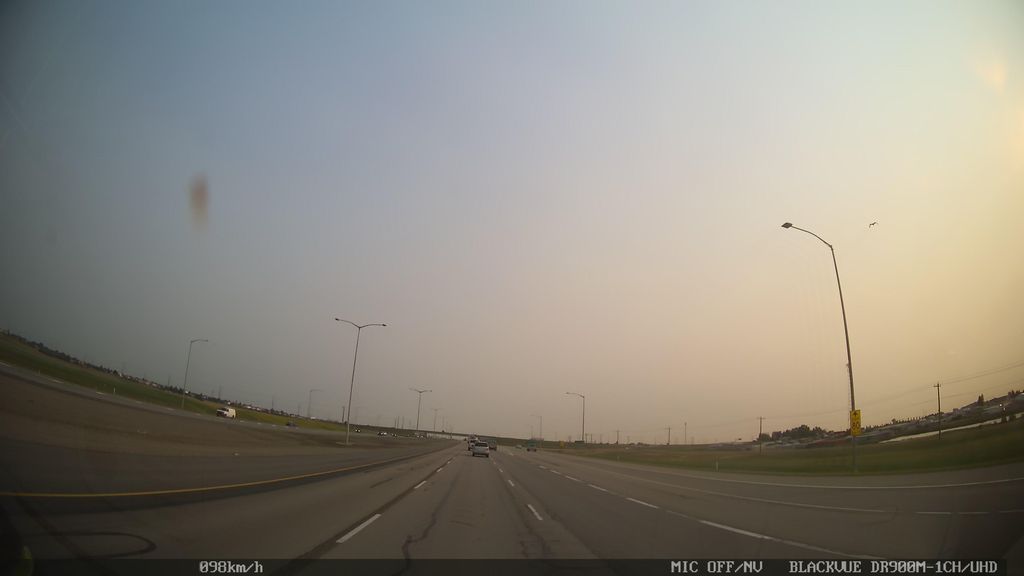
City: calgary